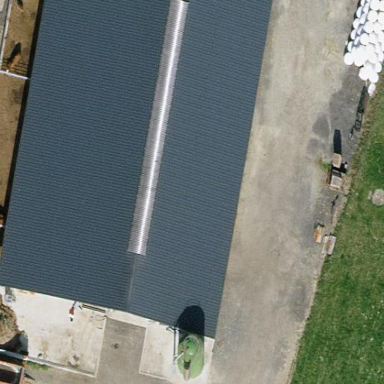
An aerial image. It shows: Farm auxiliary building.